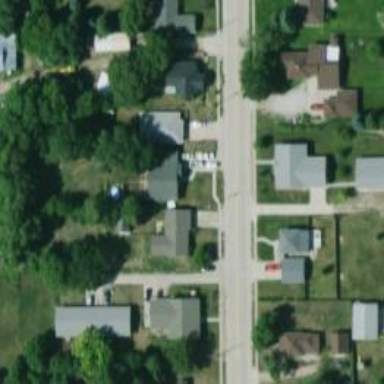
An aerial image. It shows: Alley classified as service road.